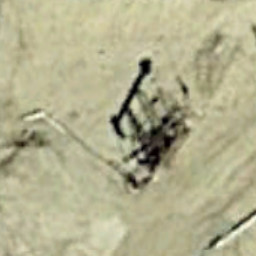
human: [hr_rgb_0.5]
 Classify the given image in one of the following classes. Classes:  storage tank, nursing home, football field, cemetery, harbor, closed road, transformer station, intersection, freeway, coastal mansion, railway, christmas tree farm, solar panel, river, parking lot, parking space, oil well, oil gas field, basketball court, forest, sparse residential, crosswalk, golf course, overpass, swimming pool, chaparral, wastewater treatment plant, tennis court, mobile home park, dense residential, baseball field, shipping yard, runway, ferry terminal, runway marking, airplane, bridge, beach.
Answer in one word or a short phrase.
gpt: oil well